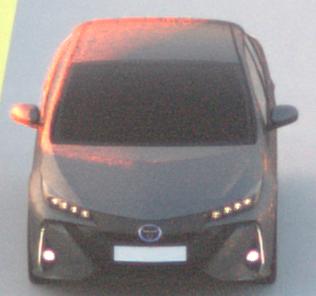
Make: Toyota
Model: Prius 1.8 Plug-In Hybrid
Detailed model: Prius (XW5) Plug-In
Model produced from: 2019/07
Model produced until: 2020/07
Doors: 5
Color: gray
Road condition: dry road
Daytime: sunrise or sunset
Contrast: medium contrast